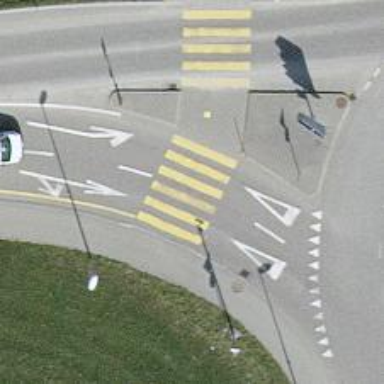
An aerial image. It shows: Primary highway with designated cycle lane.